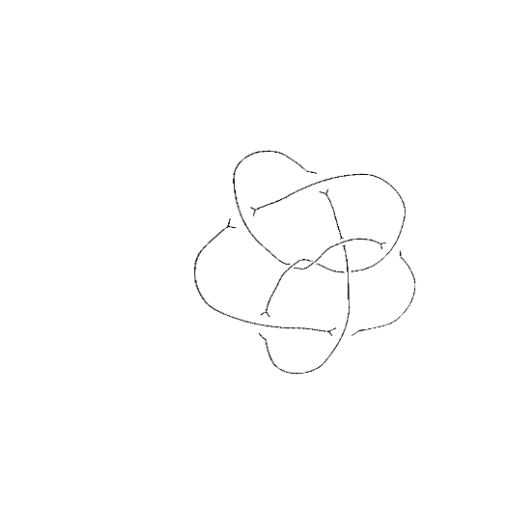
Crossing number: 9